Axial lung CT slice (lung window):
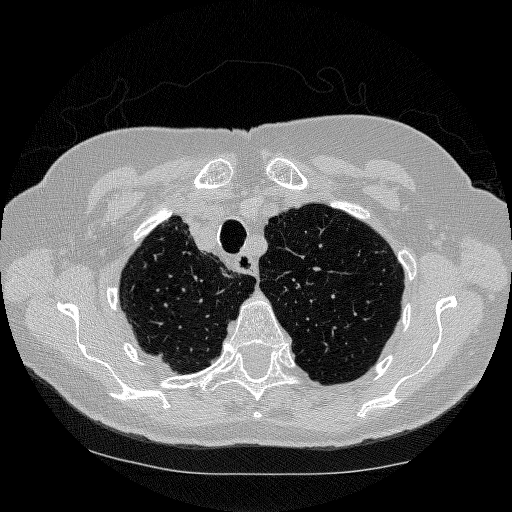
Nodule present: no